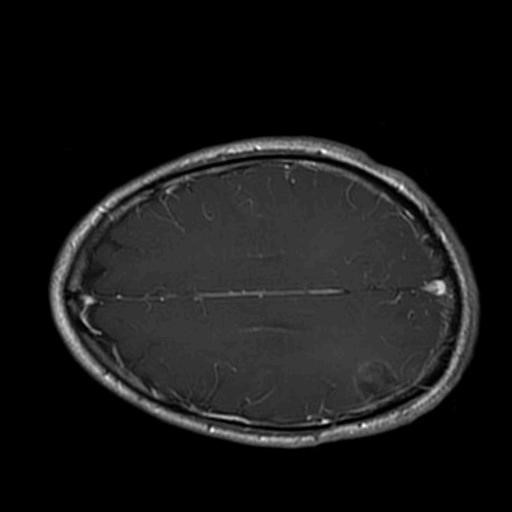
Label: brain_glioma